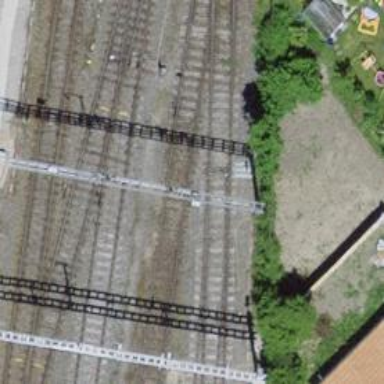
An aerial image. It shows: Rail yard with electrified contact lines for railway operations.